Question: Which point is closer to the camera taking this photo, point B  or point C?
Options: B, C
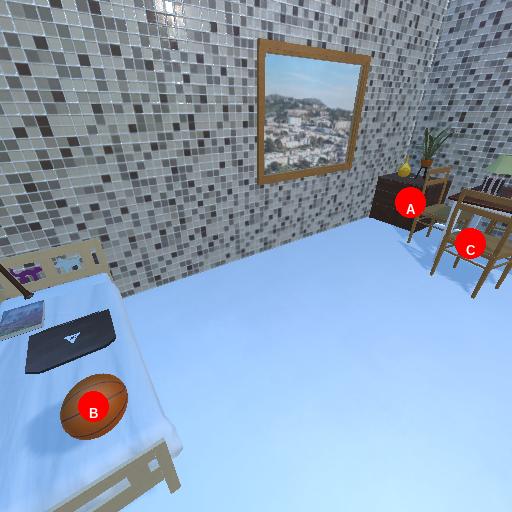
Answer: B